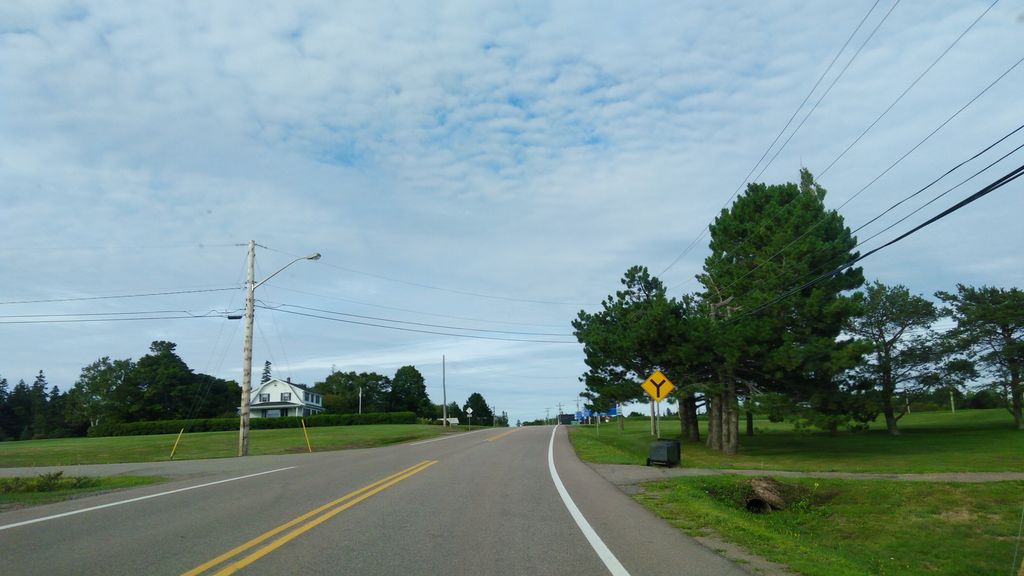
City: charlottetown